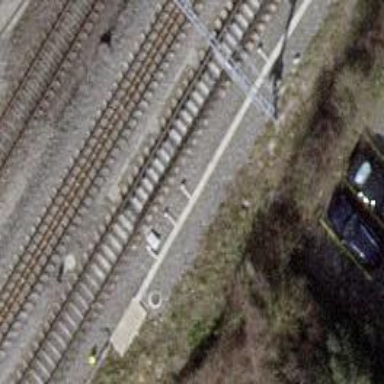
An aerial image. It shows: Railway switch.